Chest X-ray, PA view. Patient: 23 years old, sex M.
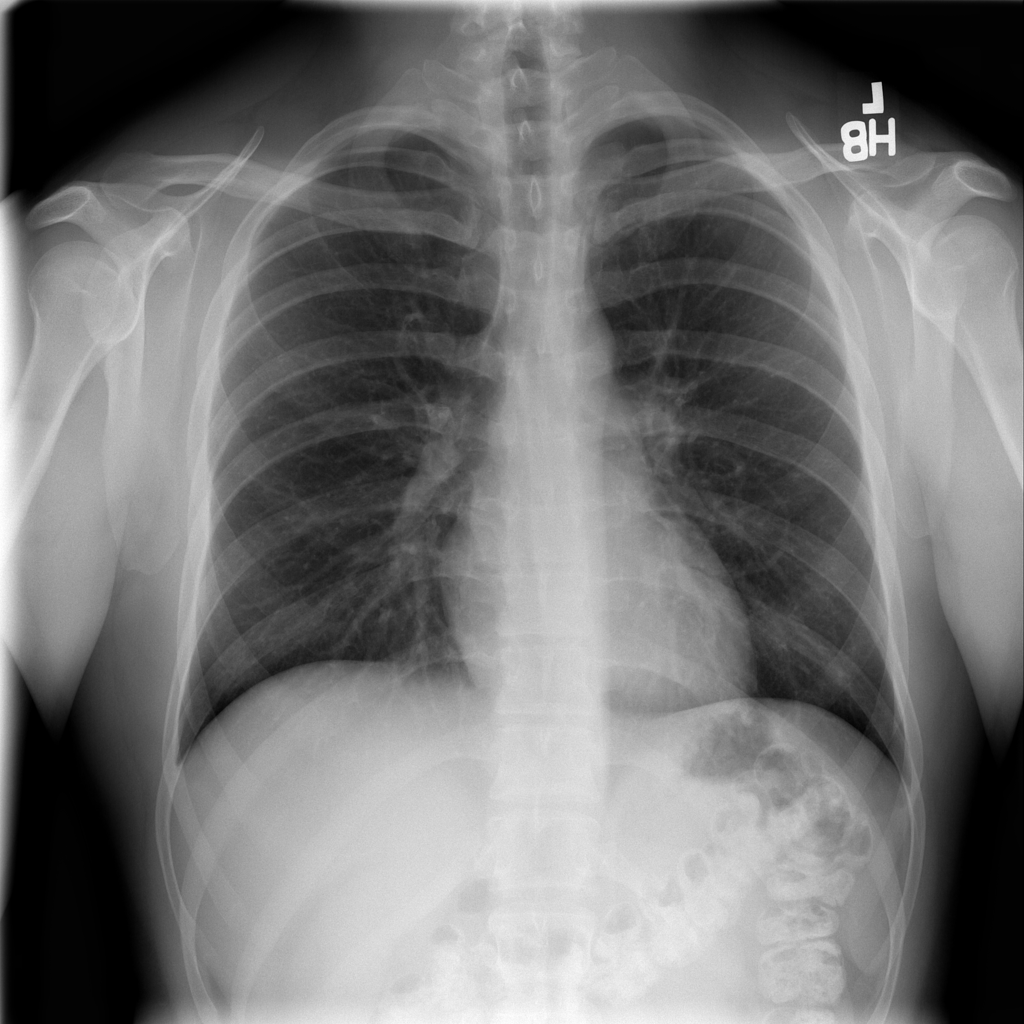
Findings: No Finding